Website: lowes
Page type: stored-credit-cards
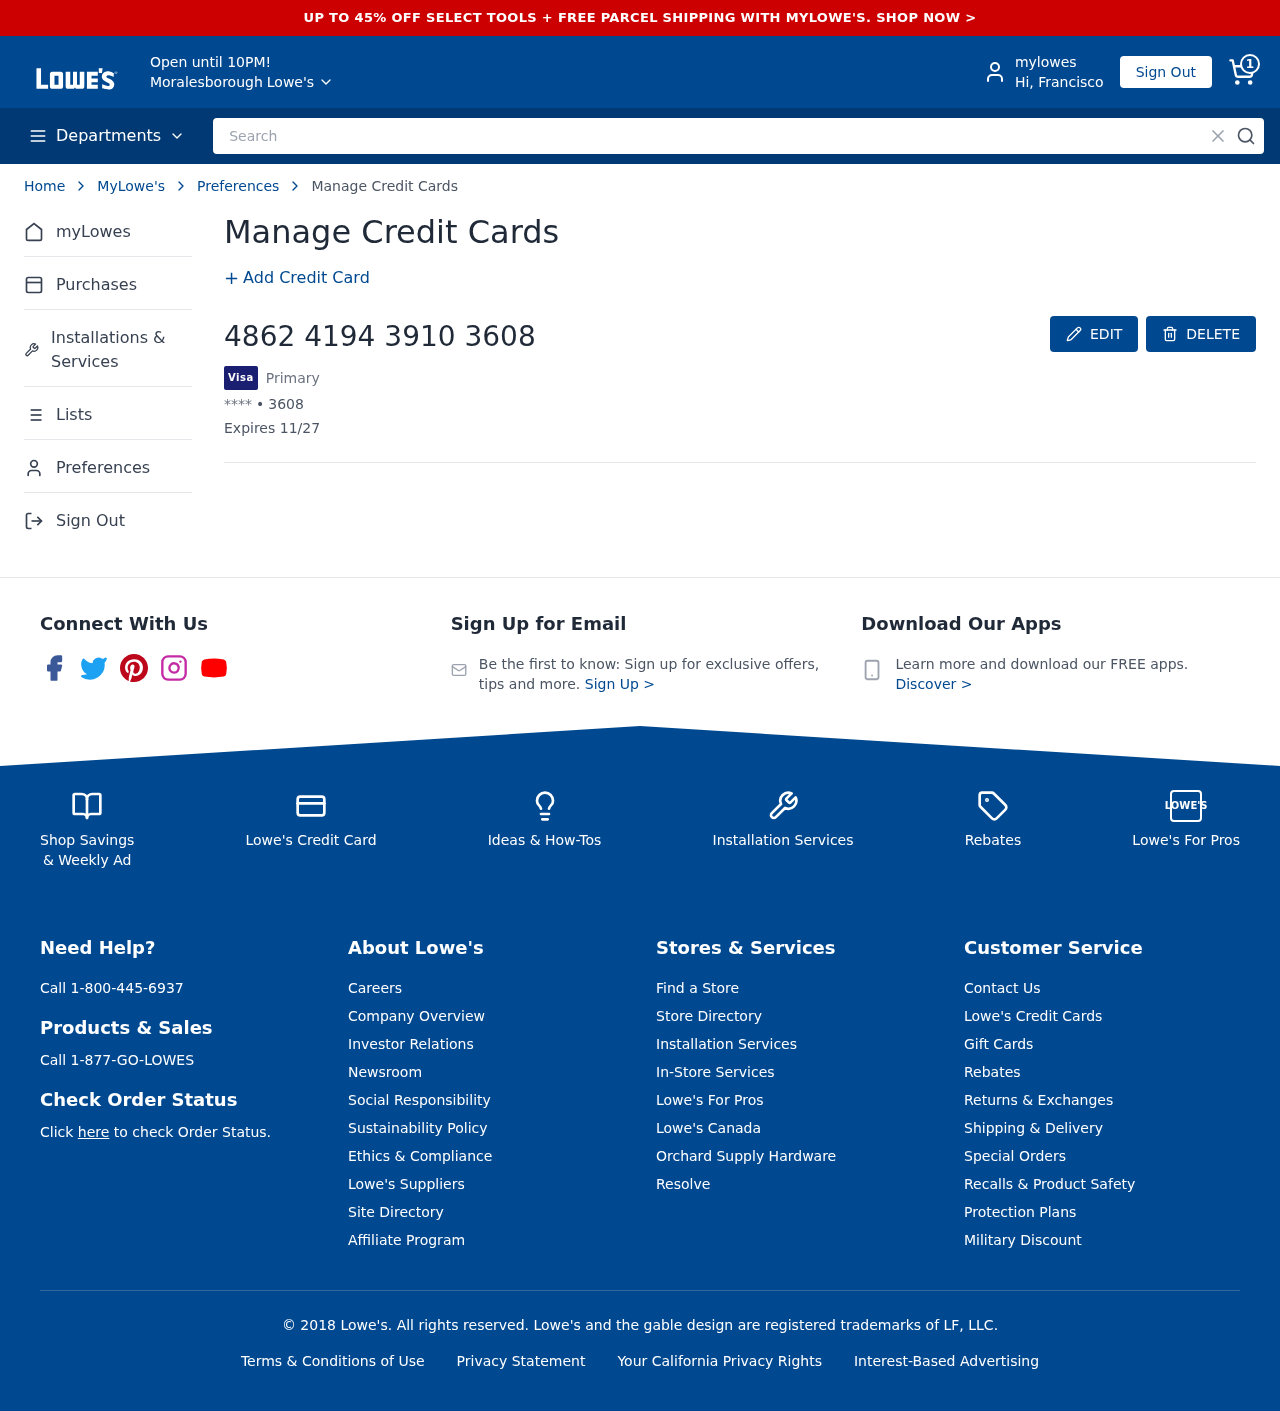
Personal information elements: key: PII_CARD_EXPIRY
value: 11/27
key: PII_CARD_LAST4
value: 3608
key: PII_CARD_NUMBER
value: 4862 4194 3910 3608
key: PII_CARD_TYPE
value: Visa
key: PII_CITY
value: Moralesborough
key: PII_FIRSTNAME
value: Francisco
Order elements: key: ORDER_NUM_ITEMS
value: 1
Search elements: key: HEADER_SEARCH
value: Search